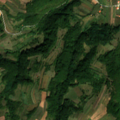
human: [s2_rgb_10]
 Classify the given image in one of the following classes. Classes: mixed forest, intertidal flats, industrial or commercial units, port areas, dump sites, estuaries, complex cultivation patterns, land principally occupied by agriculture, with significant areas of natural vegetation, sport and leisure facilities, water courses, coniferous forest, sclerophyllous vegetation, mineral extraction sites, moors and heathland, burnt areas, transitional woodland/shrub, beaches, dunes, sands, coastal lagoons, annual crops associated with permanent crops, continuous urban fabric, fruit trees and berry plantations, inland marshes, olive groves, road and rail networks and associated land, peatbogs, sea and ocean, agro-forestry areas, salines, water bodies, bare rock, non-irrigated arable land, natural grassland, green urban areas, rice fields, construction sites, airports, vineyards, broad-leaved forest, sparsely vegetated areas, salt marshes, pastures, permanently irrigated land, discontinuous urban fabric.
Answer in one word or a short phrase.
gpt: complex cultivation patterns, land principally occupied by agriculture, with significant areas of natural vegetation, broad-leaved forest